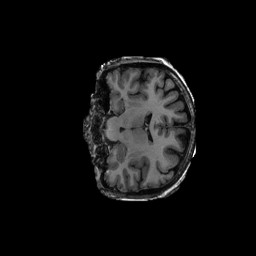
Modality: T1w
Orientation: coronal
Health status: ill
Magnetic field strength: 3 T